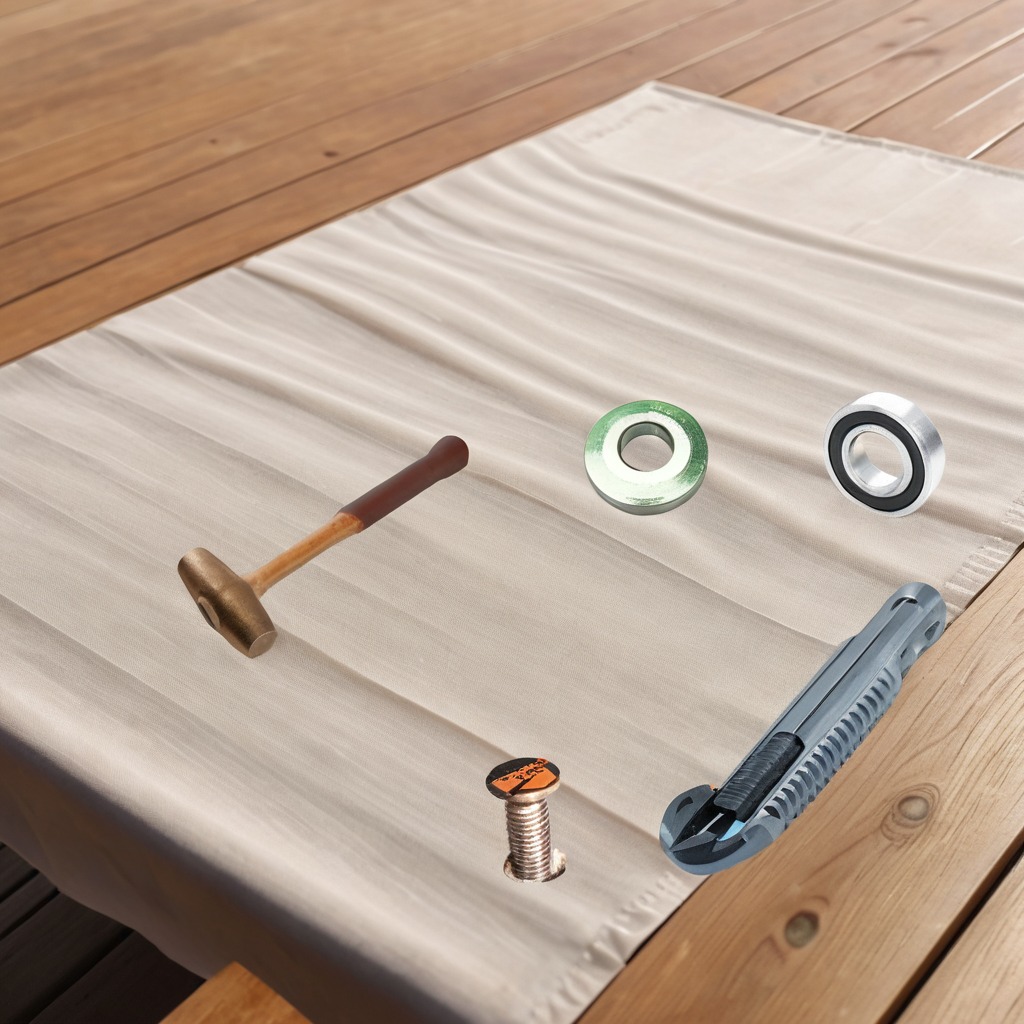
A metal ball bearing, a utility knife, a flat metal washer, a metal machine screw, and a hammer are lying on a wooden table.